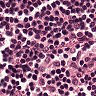
Metastatic tissue present: no